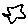
Label: star